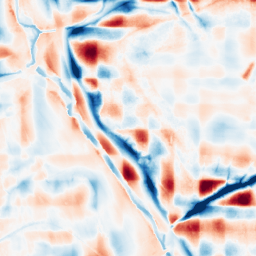
Category: wavelet
Decomposition family: wavelet_reverse_biorthogonal
Decomposition parameters: wavelet: rbio1.3
level: 5
Upsampling method: sinc_hamming
Upsampling parameters: scale: 4
kernel_size: 8
Upsampling scale: 4